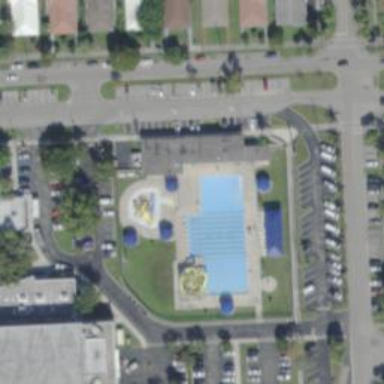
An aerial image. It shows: Water slide attraction.